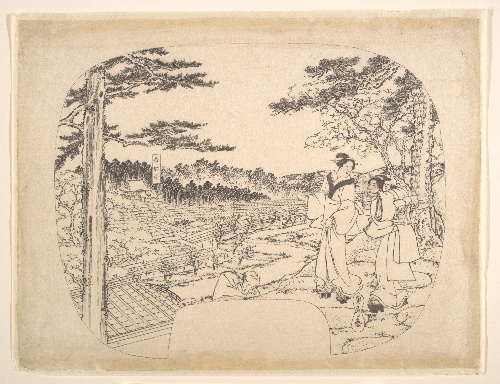
Artist: Utagawa (Gountei) Sadahide
Artist bio: Japanese, 1807–1878/79
Date: 19th century
Object type: Sketch
Classification: Paintings
Medium: Preparatory drawing; ink on paper
Culture: Japan
Period: Edo period (1615–1868)
Dimensions: Image: 9 1/2 x 12 in. (24.1 x 30.5 cm)
Department: Asian Art
Credit line: Bequest of William S. Lieberman, 2005
Accession year: 2007
Repository: Metropolitan Museum of Art, New York, NY
Tags: Women|Landscapes